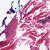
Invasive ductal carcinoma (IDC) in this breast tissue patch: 0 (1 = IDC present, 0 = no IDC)